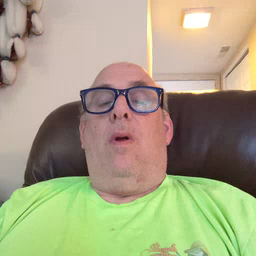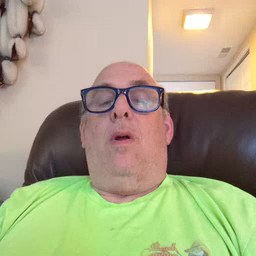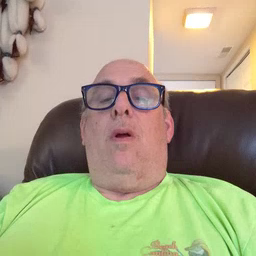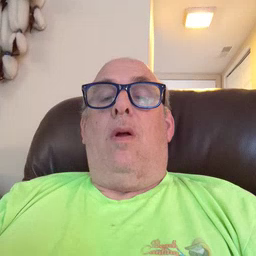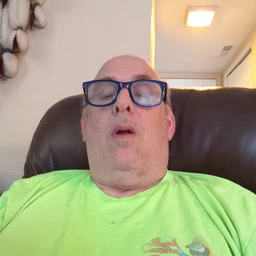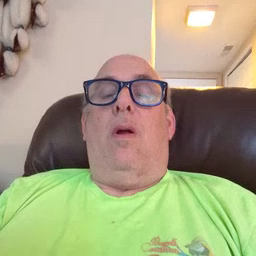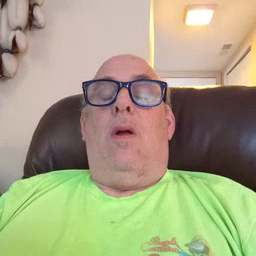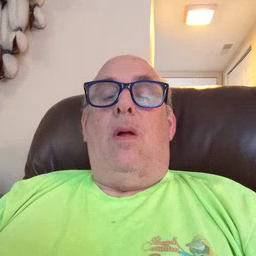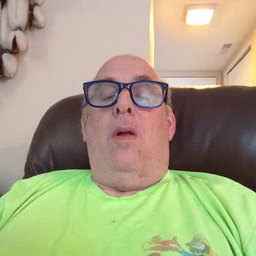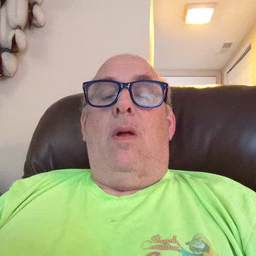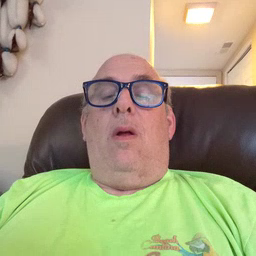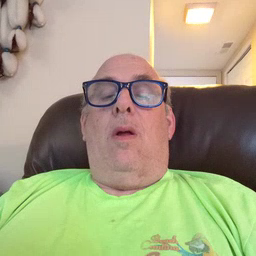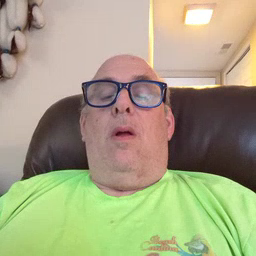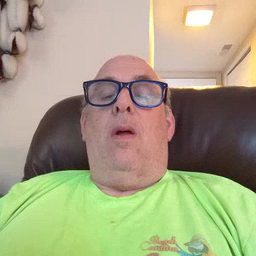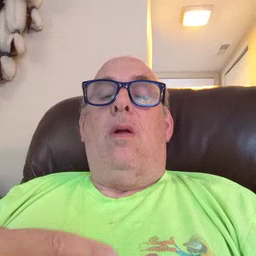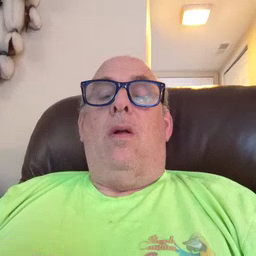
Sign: stuck